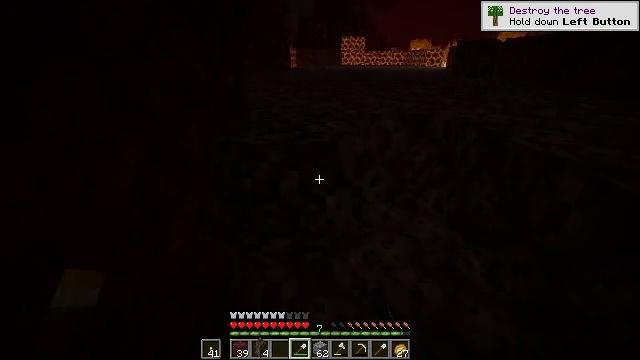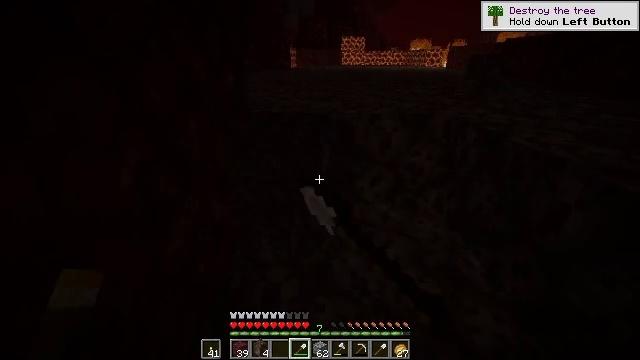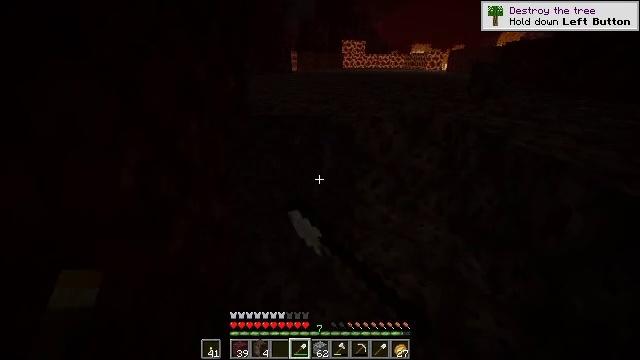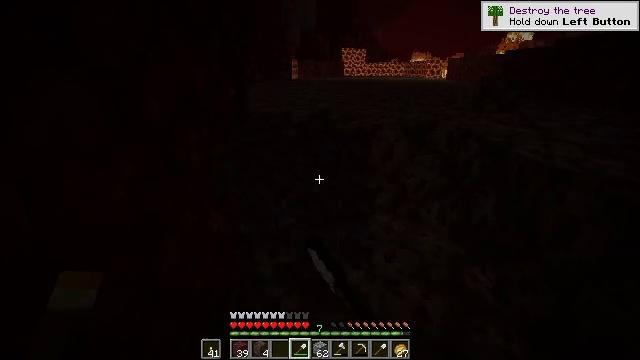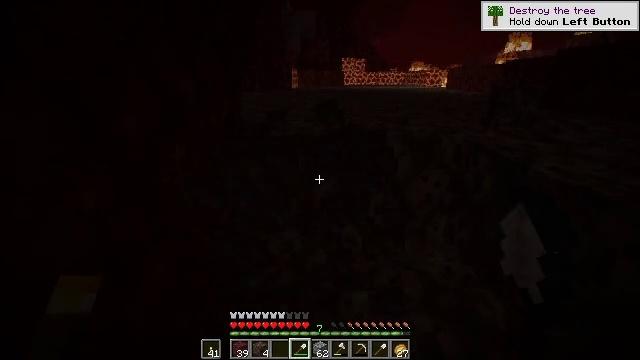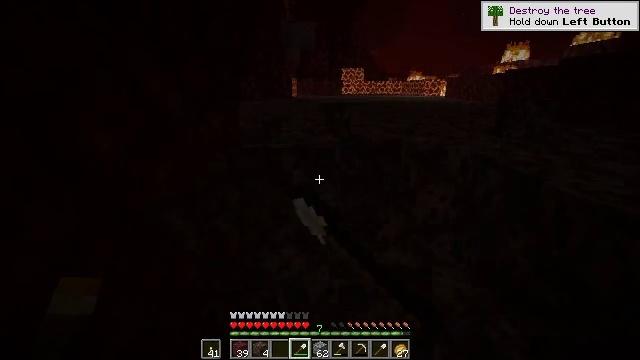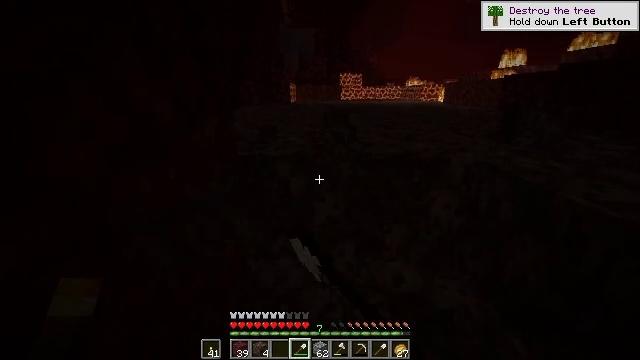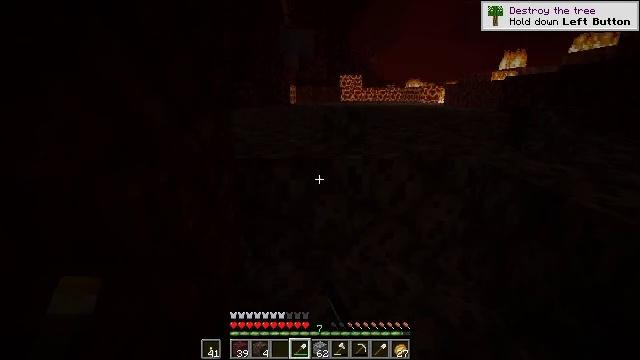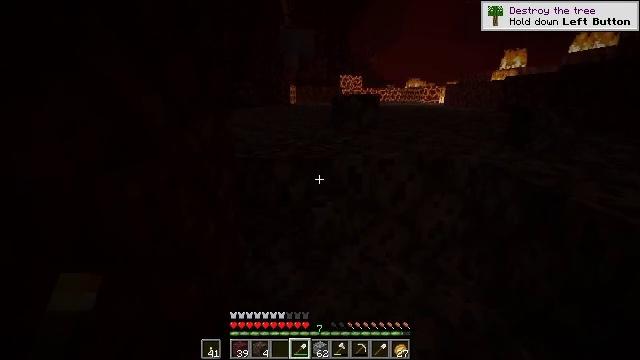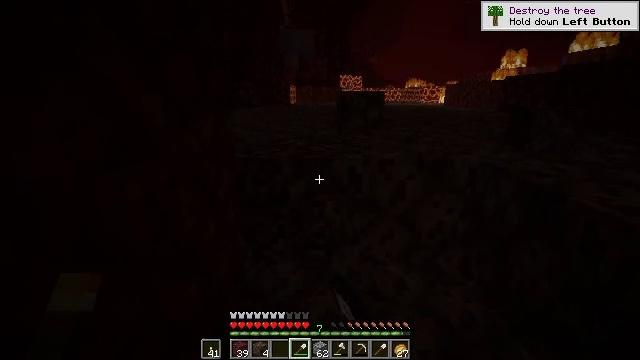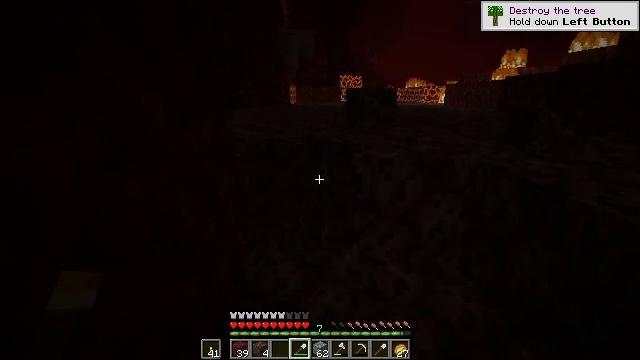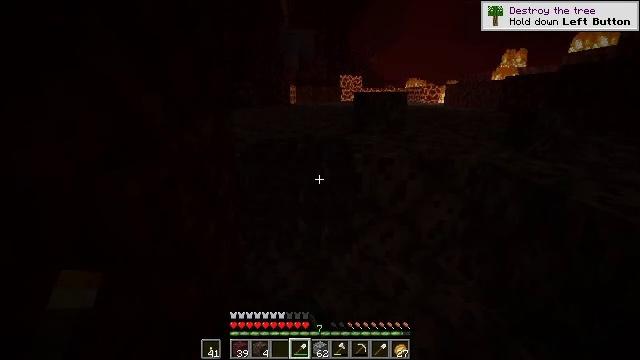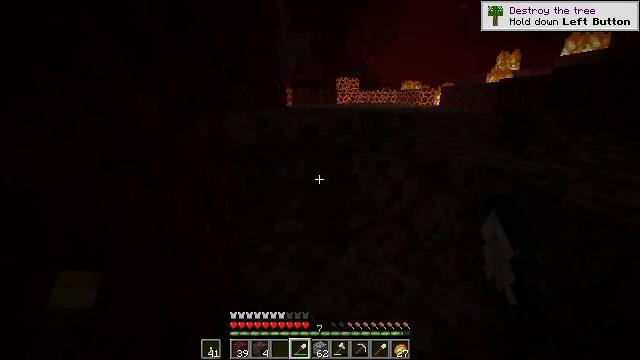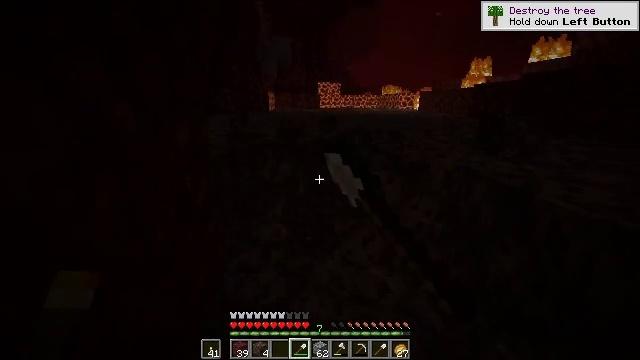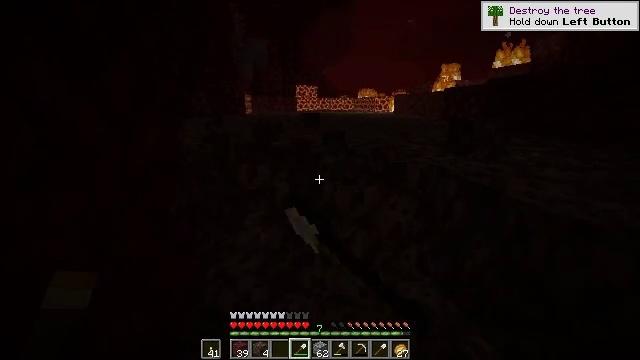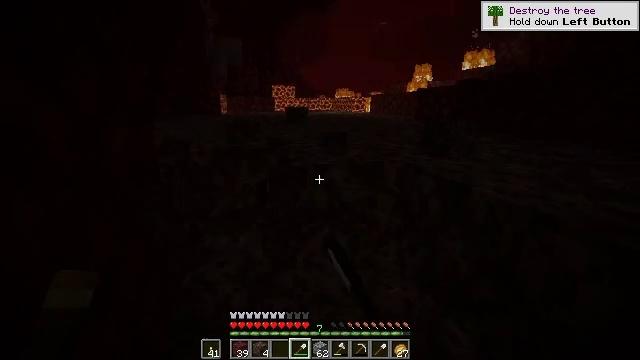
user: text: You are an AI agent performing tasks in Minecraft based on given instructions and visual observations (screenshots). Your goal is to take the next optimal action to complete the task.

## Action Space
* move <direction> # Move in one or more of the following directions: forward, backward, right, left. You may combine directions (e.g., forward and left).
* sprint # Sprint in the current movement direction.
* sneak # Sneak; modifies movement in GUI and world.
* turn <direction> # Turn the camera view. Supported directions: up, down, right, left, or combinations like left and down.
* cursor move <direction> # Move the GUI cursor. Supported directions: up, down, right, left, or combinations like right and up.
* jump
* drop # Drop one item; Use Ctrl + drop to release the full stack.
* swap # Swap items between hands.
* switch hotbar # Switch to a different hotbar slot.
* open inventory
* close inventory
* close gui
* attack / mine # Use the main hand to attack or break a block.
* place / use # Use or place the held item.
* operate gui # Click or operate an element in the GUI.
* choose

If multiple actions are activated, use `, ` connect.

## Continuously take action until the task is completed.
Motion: motion action
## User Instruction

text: Break soul sand to slow down mobs.
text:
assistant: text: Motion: attack / mine
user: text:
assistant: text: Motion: attack / mine
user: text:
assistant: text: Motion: move forward, turn up, attack / mine
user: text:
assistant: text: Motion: move forward, turn up, attack / mine
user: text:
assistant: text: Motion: move forward, turn up, attack / mine
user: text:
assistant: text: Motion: move forward, turn up, attack / mine
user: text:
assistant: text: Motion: attack / mine
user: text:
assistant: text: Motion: attack / mine
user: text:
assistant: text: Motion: attack / mine
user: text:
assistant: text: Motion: attack / mine
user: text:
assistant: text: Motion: attack / mine
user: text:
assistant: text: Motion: attack / mine
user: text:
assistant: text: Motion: turn right, attack / mine
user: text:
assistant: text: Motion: turn right, attack / mine
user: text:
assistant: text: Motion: turn right, attack / mine
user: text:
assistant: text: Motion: turn right, attack / mine
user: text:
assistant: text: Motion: attack / mine
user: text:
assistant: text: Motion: attack / mine
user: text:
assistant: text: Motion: attack / mine
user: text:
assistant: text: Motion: attack / mine
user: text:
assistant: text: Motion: move forward, attack / mine
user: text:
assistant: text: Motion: move forward, turn left, attack / mine
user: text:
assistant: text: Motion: move forward, turn left, attack / mine
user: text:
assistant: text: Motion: move forward, attack / mine
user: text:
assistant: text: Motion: attack / mine
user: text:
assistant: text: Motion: attack / mine
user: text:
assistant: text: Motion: attack / mine
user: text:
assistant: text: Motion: attack / mine
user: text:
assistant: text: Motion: attack / mine
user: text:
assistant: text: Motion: turn left, attack / mine